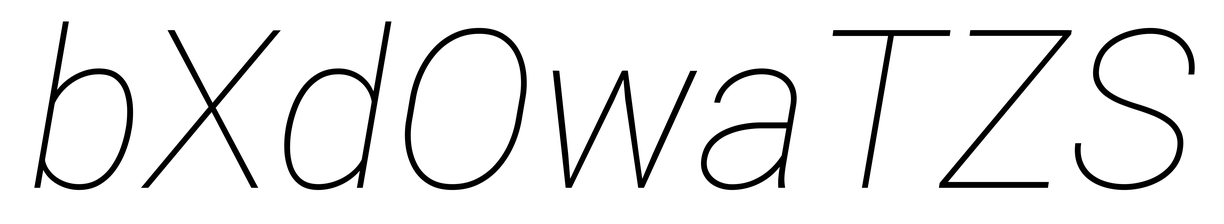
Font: Roboto-Italic_Thin_Italic